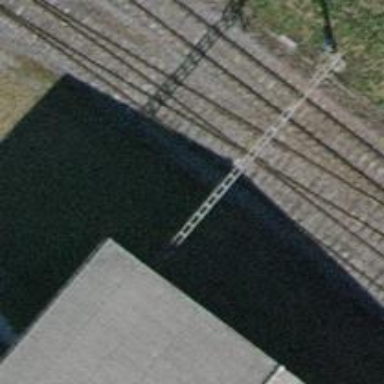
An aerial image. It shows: Single-track railway spur.